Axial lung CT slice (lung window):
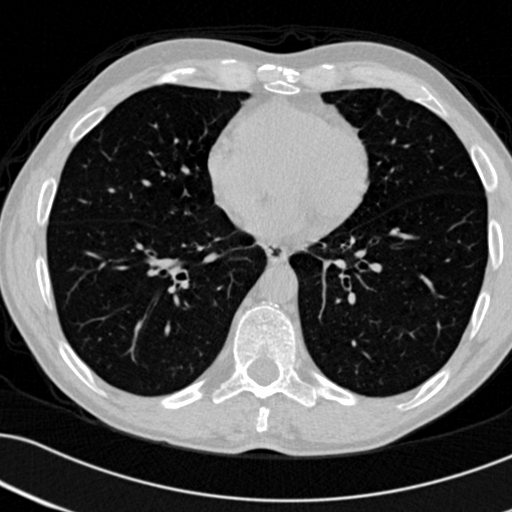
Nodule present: no